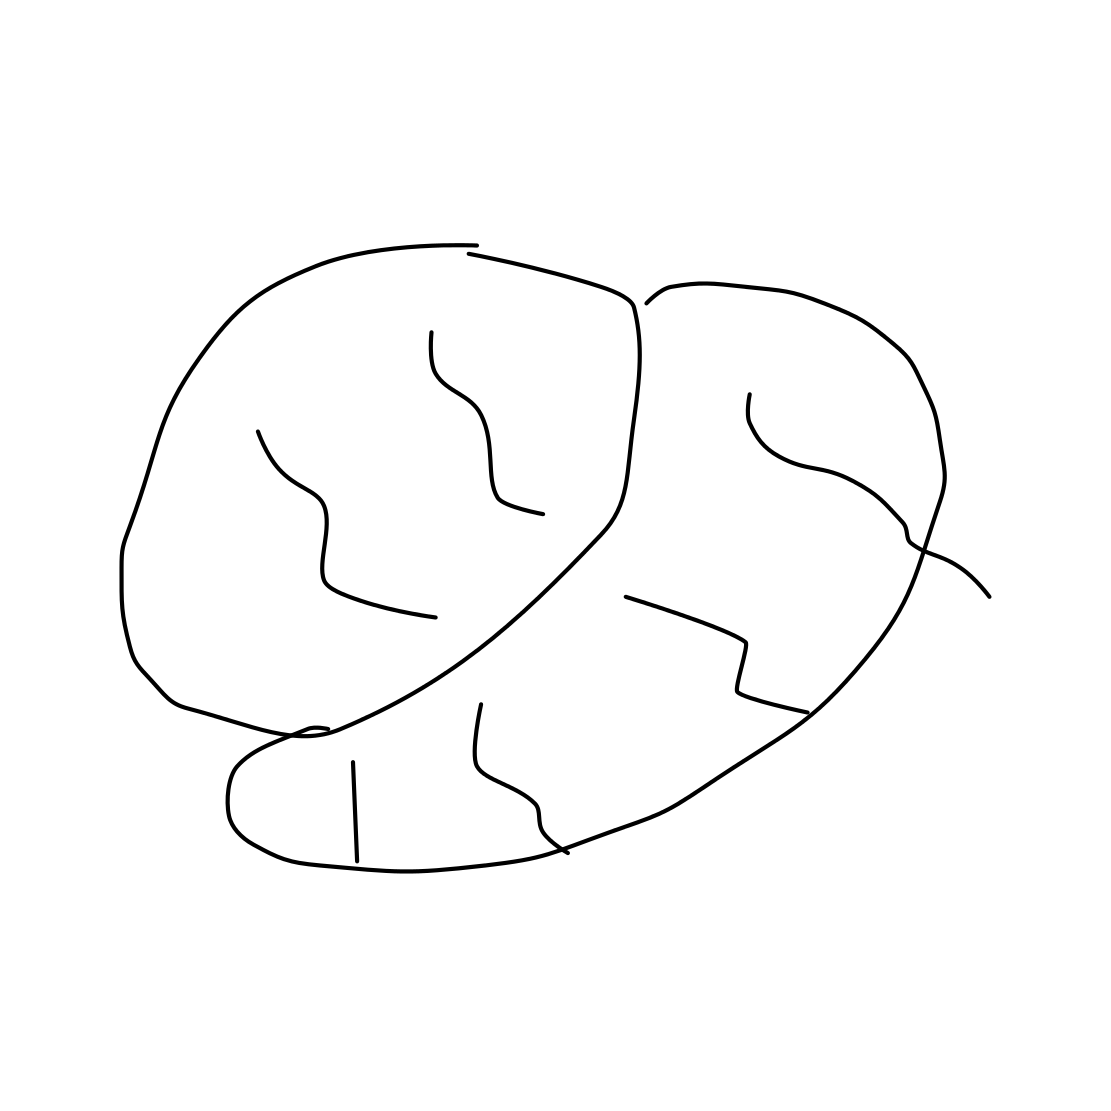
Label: brain